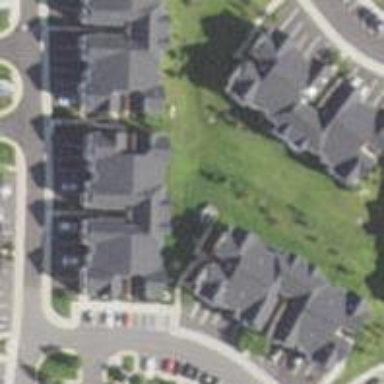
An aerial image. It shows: Image showing building with apartments.